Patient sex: M
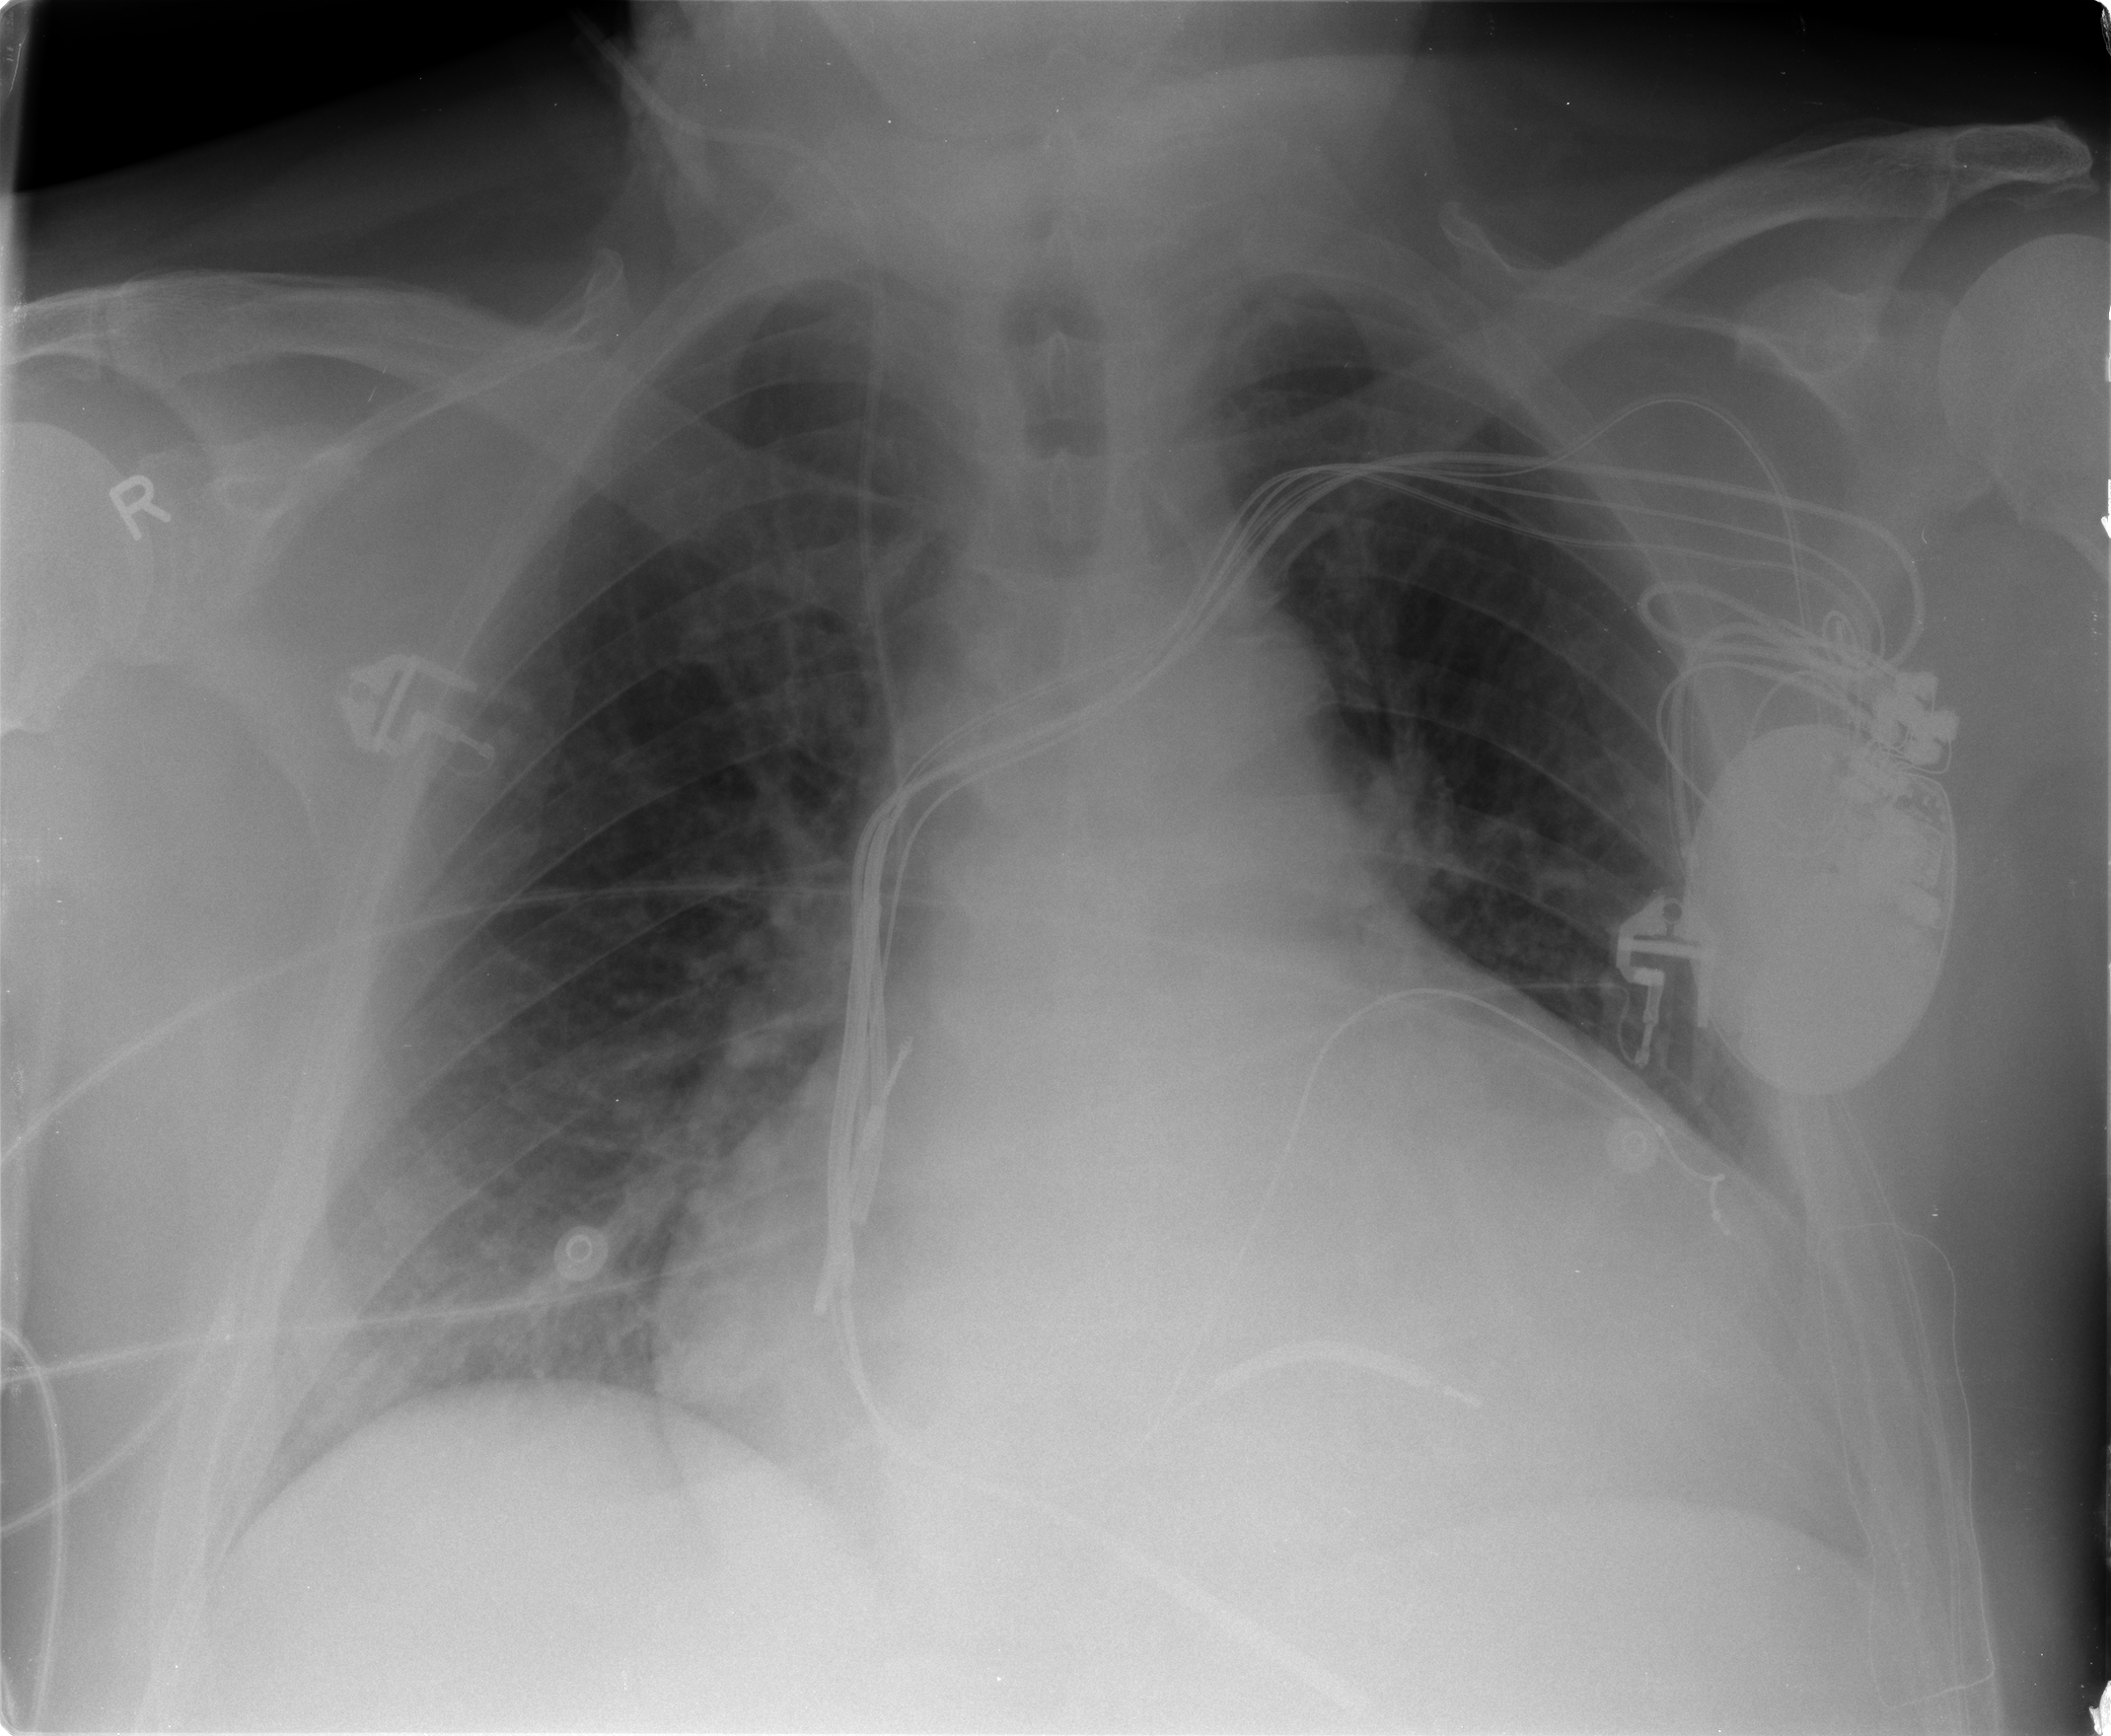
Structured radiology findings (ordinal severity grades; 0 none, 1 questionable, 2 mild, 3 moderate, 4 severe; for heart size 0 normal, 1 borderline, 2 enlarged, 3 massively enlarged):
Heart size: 2
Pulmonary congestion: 2
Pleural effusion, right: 0
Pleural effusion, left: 0
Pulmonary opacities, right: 0
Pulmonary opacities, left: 0
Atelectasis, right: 2
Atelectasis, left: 0